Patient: sex F, age 31
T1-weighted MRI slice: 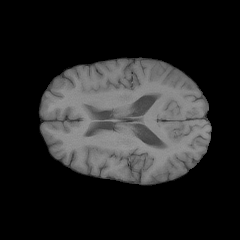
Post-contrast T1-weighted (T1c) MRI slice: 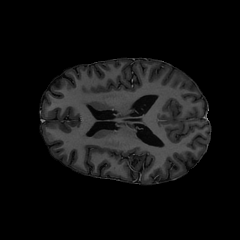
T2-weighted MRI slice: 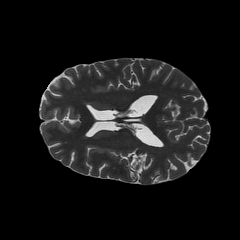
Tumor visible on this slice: no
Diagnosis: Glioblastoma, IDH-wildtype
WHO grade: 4